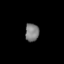
Tissue: lung
Cell type: Fibroblasts
Senescence score: 0.6672
Nuclear area (px): 244
Mean DAPI intensity: 125.213